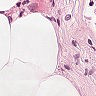
Metastatic tissue present: no